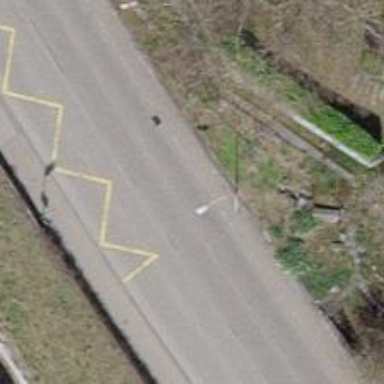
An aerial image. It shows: Bus stop with designated stop position for public transport.